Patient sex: F
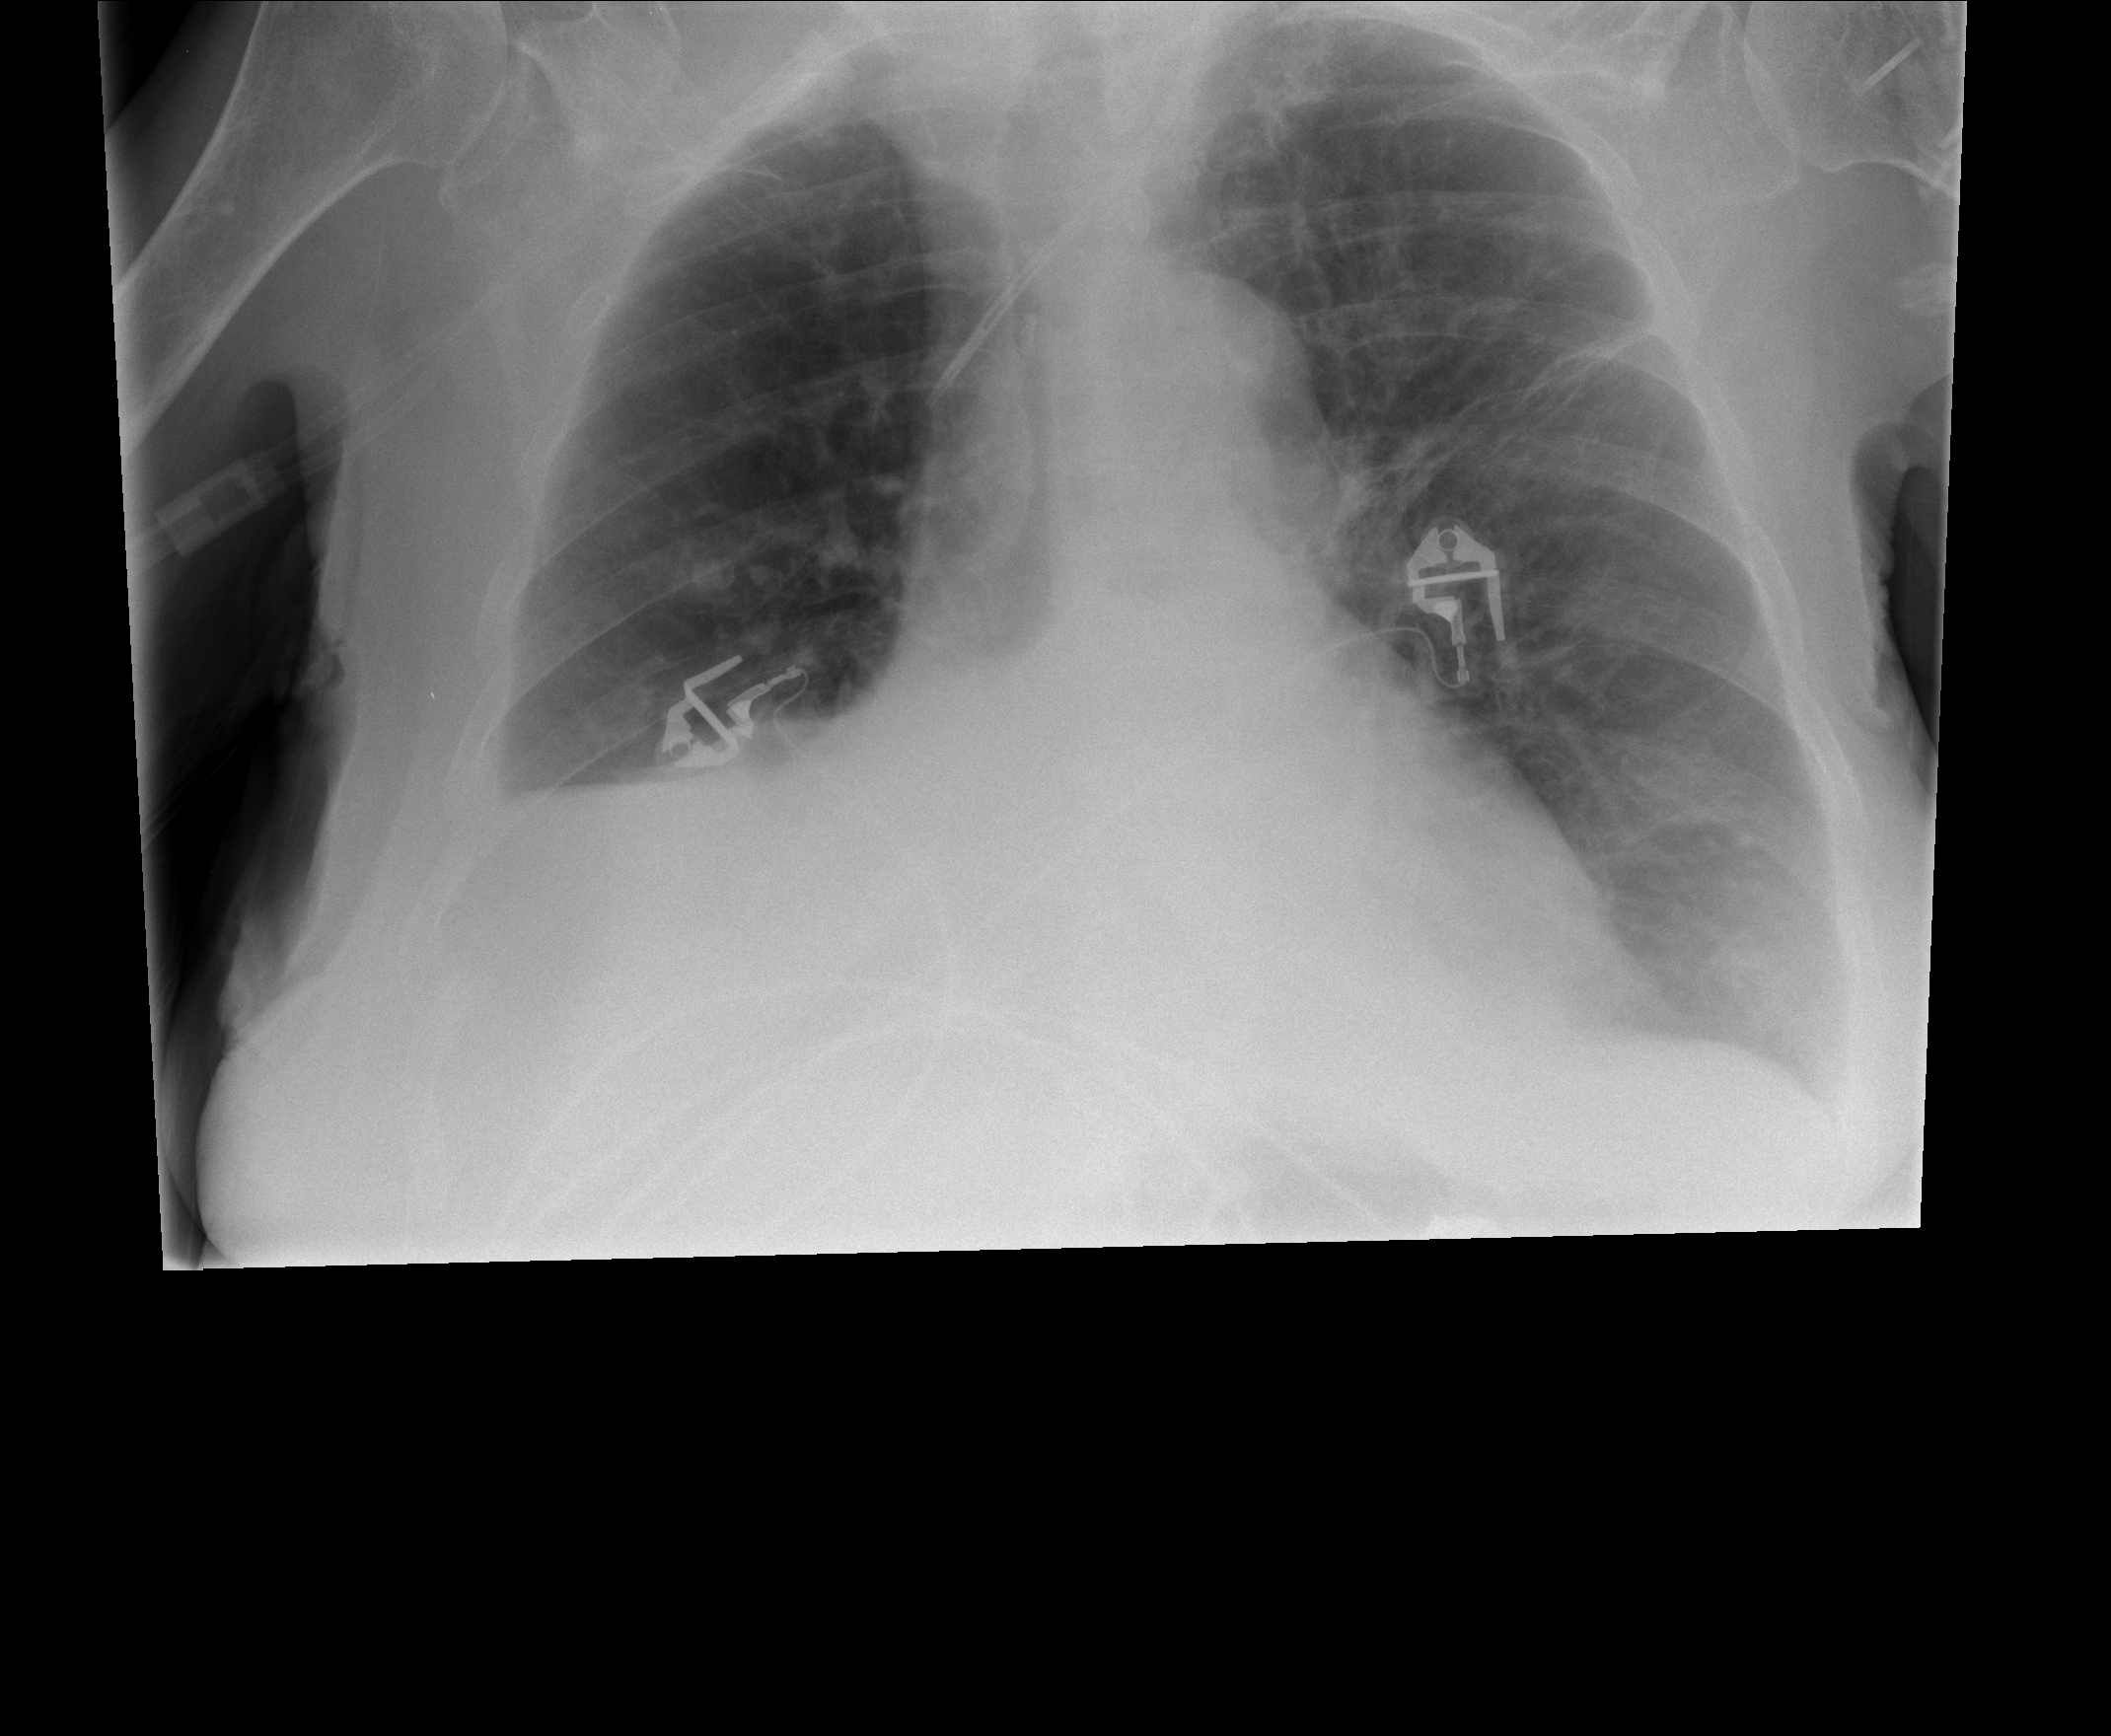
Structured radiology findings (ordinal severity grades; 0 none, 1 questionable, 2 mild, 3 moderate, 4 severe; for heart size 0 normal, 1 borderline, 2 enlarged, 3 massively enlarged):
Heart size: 2
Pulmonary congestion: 0
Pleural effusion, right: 3
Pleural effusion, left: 0
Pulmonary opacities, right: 0
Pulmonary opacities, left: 0
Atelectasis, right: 2
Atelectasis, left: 2